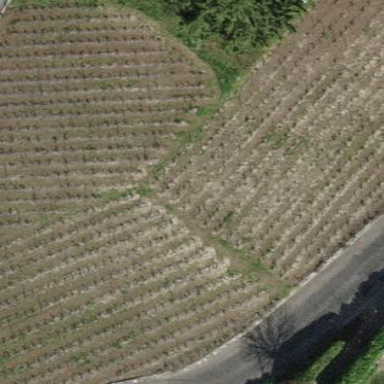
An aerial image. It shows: Vineyard with grape crops.